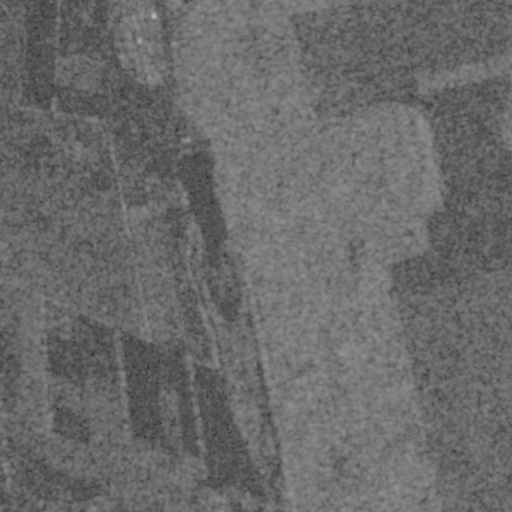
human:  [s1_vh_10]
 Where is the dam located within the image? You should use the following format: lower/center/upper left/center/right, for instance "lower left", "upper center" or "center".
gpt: The dam is located in the lower center of the image.
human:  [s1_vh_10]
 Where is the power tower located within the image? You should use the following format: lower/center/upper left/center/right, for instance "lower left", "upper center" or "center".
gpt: The power tower is located in the lower left of the image.
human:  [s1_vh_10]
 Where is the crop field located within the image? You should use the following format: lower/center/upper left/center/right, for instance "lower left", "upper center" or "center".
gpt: There is no crop field in the image.

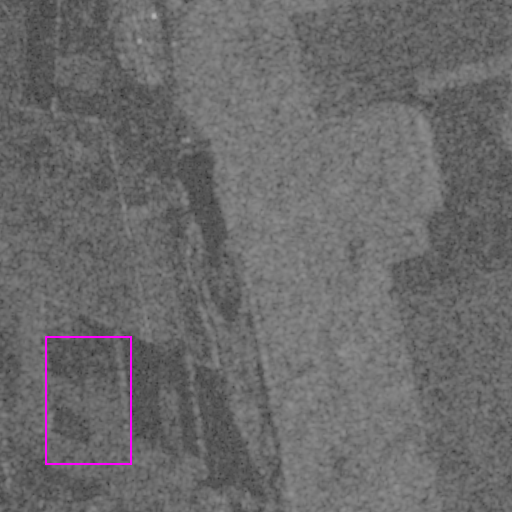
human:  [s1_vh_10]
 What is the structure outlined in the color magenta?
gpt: The structure outlined in magenta is a crop field.
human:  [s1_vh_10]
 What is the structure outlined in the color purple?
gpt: There is no purple outline.